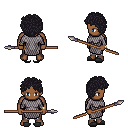
a pixel art fantasy rpg character, male body template, human, dark skin, chain mail, white pants, raven curly afro hairstyle, bracelets, gray slippers, spear, four views (front, back, left, right), 2x2 character sprite sheet, small pixel art, hard edges, no anti-aliasing